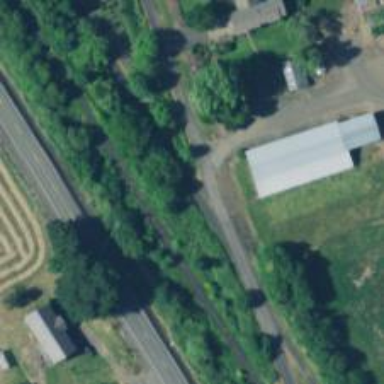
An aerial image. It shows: Abandoned railway crossing on asphalt cycleway. The crossing is unmarked.